Question: I'm still new to C and ncurses. I was asked to do an assignment that involved making a multithreaded pong game. The game runs fine and ends with the correct lossing conditions but upon termination my terminal is all messed up. I get no echo, so I have to type 'stty echo' to get that back, even then the terminal behaves strangely.
My end function is the following:
'''
void wrap_up(){
curs_set(1);
clear();
endwin();
refresh();
}
'''
Here is a screenshot. How do I fix it?

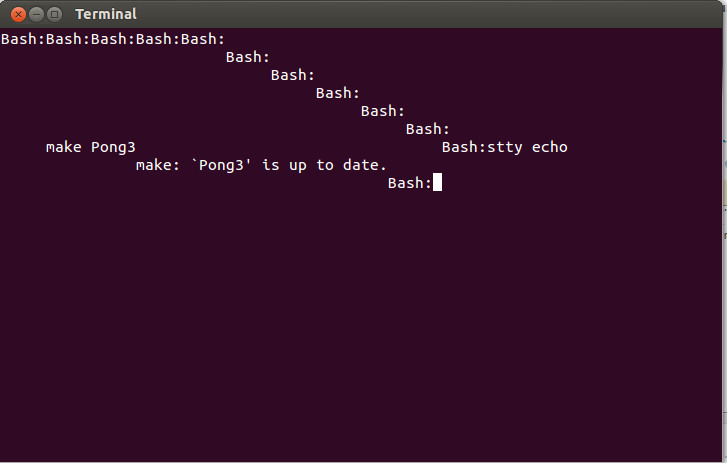
Answer: Remove refresh after endwin. Calling refresh after endwin causes the program to go back into the curses mode.